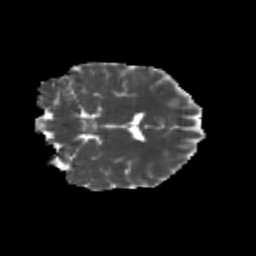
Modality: MD
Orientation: coronal
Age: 24
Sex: female
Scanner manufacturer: siemens
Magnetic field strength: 3 T
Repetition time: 3.5 s
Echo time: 0.104 s